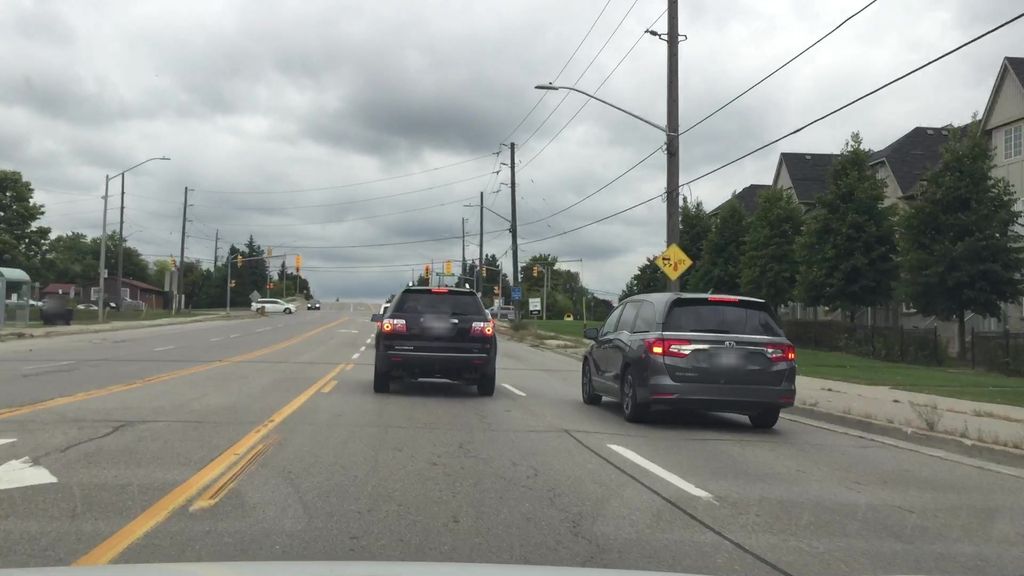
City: toronto